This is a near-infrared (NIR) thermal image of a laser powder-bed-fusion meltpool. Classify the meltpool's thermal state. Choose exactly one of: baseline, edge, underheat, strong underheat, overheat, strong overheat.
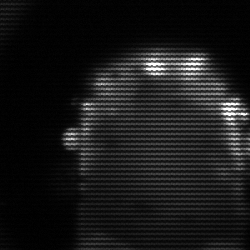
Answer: baseline